Field crop: maize
Growth stage: 2
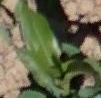
Species: maize